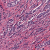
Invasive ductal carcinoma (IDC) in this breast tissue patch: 1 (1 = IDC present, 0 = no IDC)